Question: Studying Haskell, i'm trying to code a function 'takeIf' that given a condition and a list returns all the list's element that satisfies the condition.
Examples of desired output:
'''
takeIf (>0) [] --> []
takeIf (>0) [-1, 0, 1, 2] --> [1,2]
'''
I tried this definition:
'''
takeIf cond [] = []
takeIf cond (x:xs) = if (cond x)
then x:(takeIf cond xs)
else []:(takeIf cond xs)
'''
but it doesn't work.
My first question is: I have
'''
:t takeIf --> ([a] -> Bool) -> [[a]] -> [[a]]
'''
why? Why not:
'''
:t takeIf --> (a -> Bool) -> [a] -> [a]
'''
How can I get this code to work?
This is the error I get:

If helpful i'm using 'ghci'
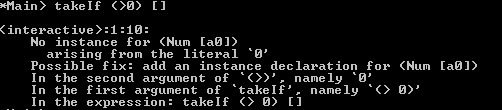
Answer: '''
[]:(takeIf cond xs)
'''
Here you're trying to prepend [] as the new first element to the result of 'takeIf cond xs'. Since '[]' is a list, GHC infers from that that the result of 'takeIf cond xs' must be a list of lists. Since the result of takeIf has the same type as its argument, that means 'xs' must also be a list of lists. And since 'x' is an element of 'xs', 'x' must consequently be a list.
It seems like you intended '[]:' to mean "prepend nothing to the list", but '[]' isn't nothing, it's the empty list. '[] : []', doesn't give you '[]', it gives you '[[]]'. Likewise '[] : [1,2,3]' would give you '[[], 1, 2, 3]' - except that that's not well-typed, so what it really gives you is a type error.
If you want to prepend nothing to a list, just don't prepend anything to the list, i.e. just use 'someList' instead of '[] : someList'.